如图，已知 $AM$ 是 $\triangle ABC$ 中边 $BC$ 上的中线，$E$、$F$ 是 $AM$ 上的点，且 $BE // CF$。说明 $\triangle BEM$ 和 $\triangle CFM$ 全等的理由。

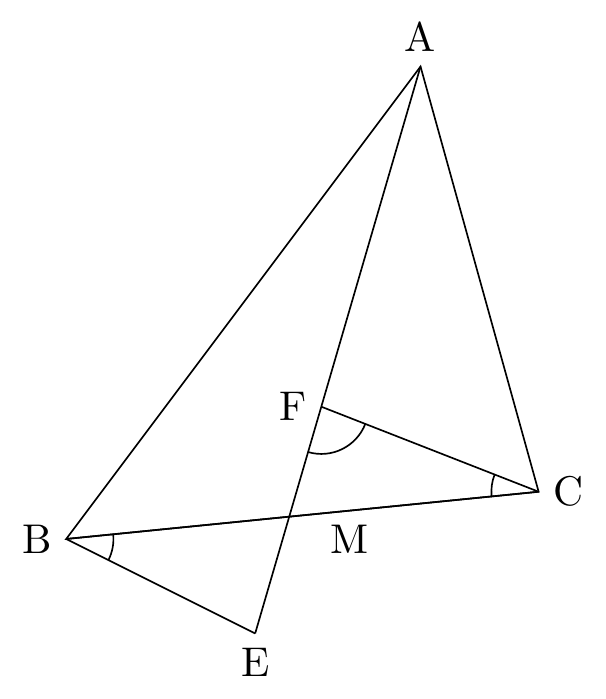
【解答】
证明：$\because AM$ 是 $\triangle ABC$ 中边 $BC$ 上的中线，

$\therefore BM = CM$，

$\because BE // CF$，

$\therefore \angle 1 = \angle 2$，$\angle E = \angle 3$。

在 $\triangle BEM$ 与 $\triangle CFM$ 中，

$\begin{cases}
\angle 1 = \angle 2 \\
\angle E = \angle 3 \\
BM = CM
\end{cases}$

$\therefore \triangle BEM \cong \triangle CFM$ (AAS).